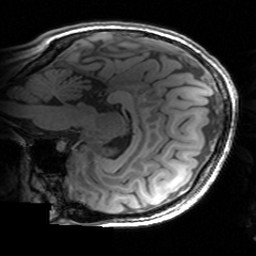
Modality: T1w
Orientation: sagittal
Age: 24
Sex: female
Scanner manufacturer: siemens
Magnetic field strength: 3 T
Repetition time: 1.63 s
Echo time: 0.00311 s